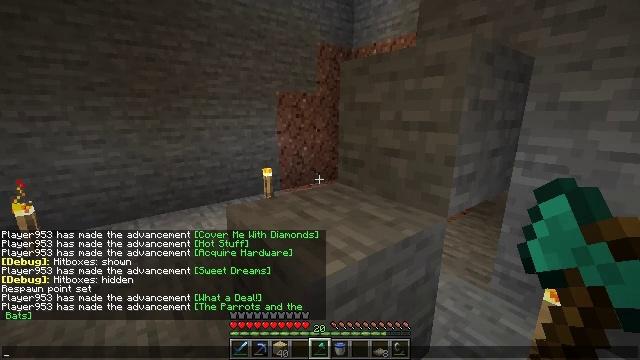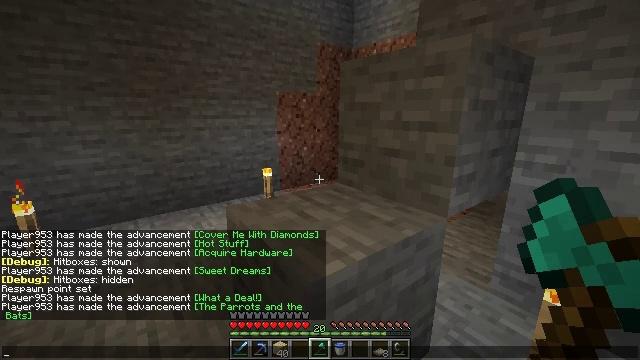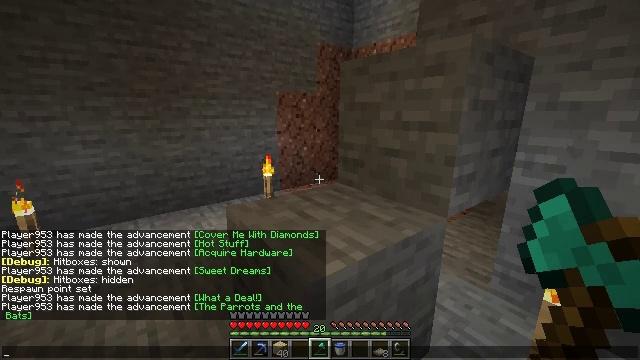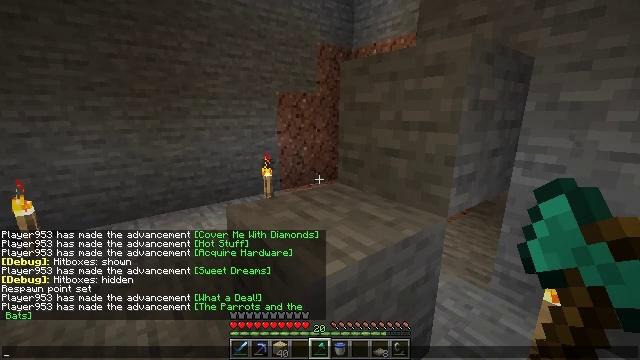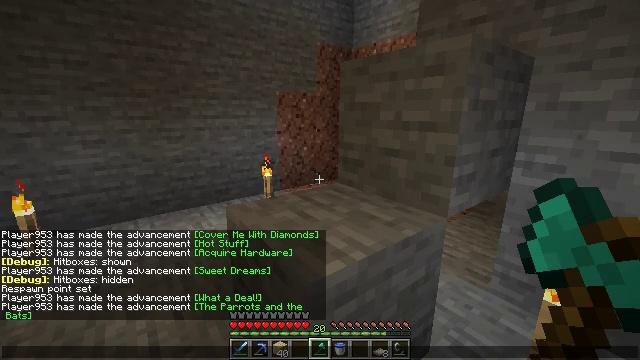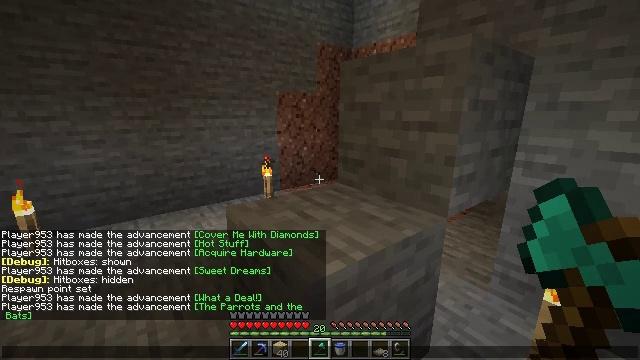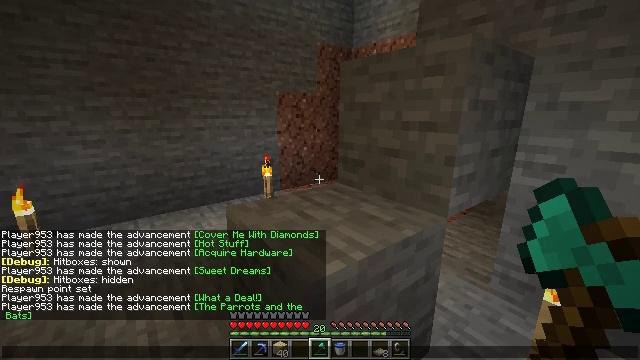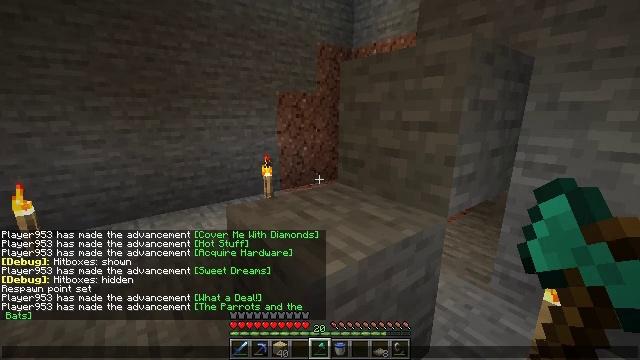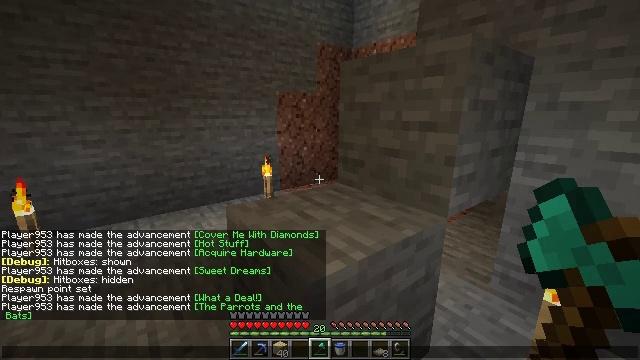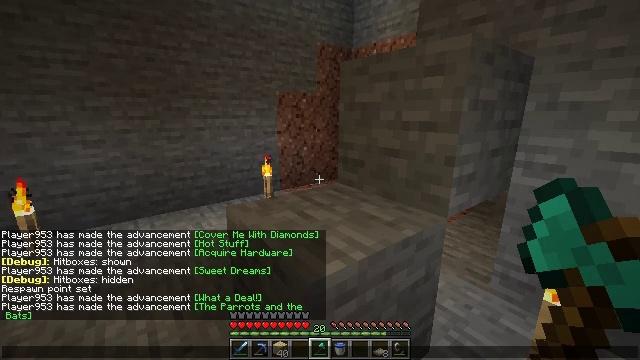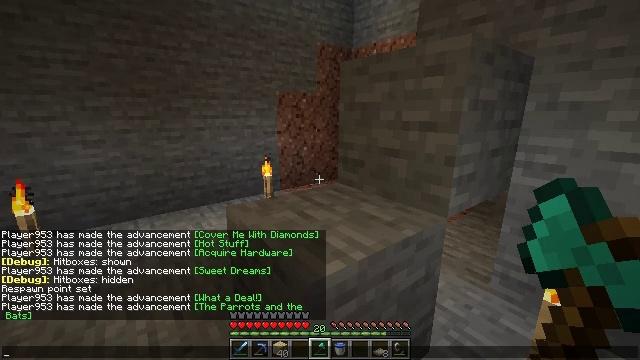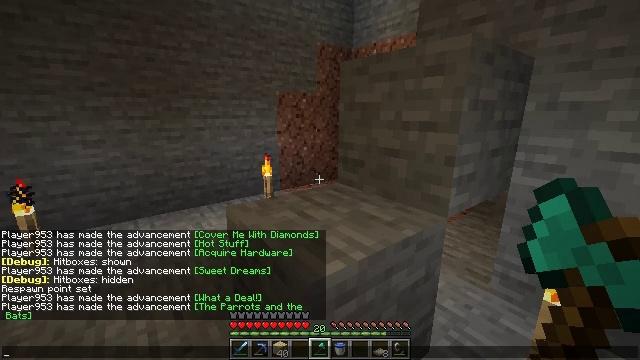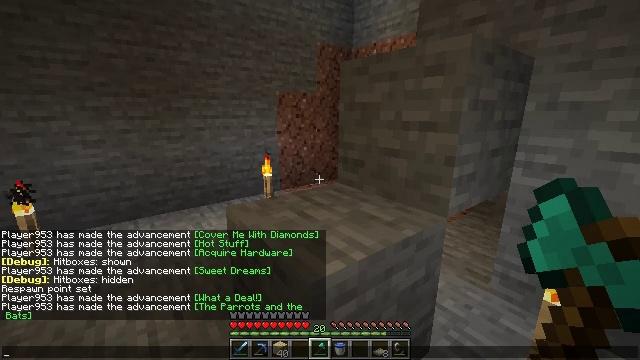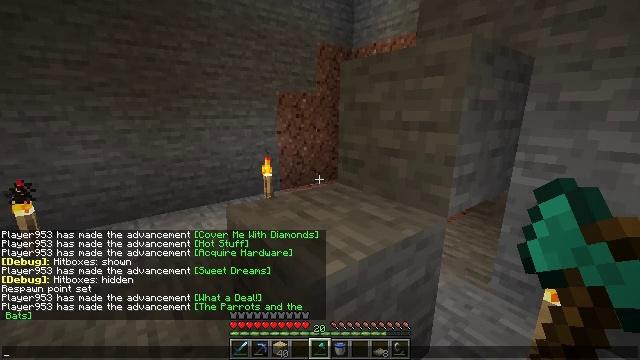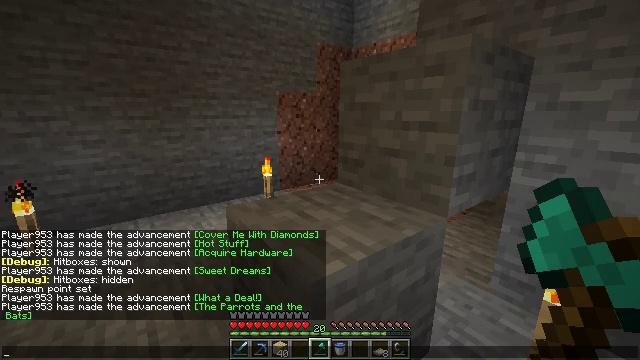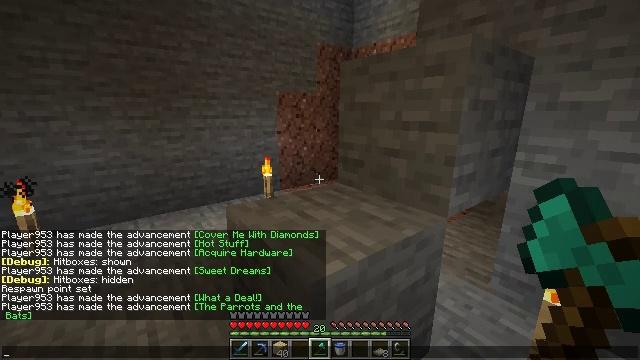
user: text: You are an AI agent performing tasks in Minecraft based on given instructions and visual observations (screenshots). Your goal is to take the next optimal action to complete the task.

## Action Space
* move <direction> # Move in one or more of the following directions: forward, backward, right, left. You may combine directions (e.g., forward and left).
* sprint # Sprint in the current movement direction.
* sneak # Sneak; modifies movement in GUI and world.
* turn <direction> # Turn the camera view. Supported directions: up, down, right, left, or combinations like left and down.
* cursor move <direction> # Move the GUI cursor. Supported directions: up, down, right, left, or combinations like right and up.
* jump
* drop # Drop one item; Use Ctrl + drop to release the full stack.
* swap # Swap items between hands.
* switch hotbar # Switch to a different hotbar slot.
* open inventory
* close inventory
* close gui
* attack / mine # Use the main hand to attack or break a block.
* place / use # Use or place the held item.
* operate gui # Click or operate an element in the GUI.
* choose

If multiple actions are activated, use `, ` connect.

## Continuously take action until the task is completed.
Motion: motion action
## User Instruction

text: Make a cauldron using iron and a crafting table.
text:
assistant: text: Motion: no_op
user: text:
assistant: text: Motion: no_op
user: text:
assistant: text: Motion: no_op
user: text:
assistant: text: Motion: no_op
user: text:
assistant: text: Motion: no_op
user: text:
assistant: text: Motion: no_op
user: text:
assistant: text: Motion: no_op
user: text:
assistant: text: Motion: no_op
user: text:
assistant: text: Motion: no_op
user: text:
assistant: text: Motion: no_op
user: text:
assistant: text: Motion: no_op
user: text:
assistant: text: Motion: no_op
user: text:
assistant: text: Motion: no_op
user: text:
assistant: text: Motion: no_op
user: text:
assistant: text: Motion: no_op
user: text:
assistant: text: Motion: no_op
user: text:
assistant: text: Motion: no_op
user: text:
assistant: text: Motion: no_op
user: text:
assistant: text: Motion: no_op
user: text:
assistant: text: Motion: no_op
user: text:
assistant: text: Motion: no_op
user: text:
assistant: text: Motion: no_op
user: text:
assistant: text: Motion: no_op
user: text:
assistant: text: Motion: no_op
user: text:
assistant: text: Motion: no_op
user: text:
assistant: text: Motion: no_op
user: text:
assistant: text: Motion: no_op
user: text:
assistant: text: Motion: no_op
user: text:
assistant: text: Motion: no_op
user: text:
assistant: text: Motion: no_op